Interaction volume radius: 5 \u00c5
Interaction volume height: 35 \u00c5
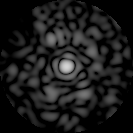
Disorder parameter: 0.8476